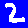
Digit: 2